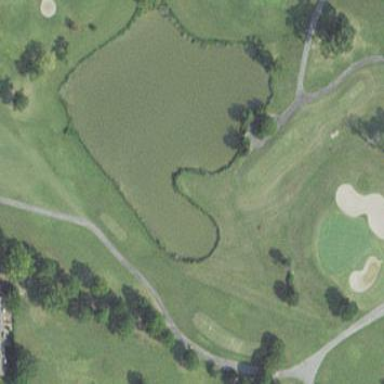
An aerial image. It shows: Picturesque scene of golf course with lateral water hazard.